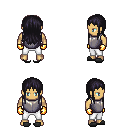
a pixel art fantasy rpg character, male body template, human, tanned skin, steel chest armor, white pants, raven unkempt hairstyle, gold gloves, gray slippers, four views (front, back, left, right), 2x2 character sprite sheet, small pixel art, hard edges, no anti-aliasing